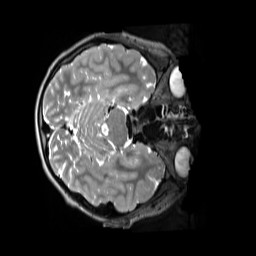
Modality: T2w
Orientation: axial
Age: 11
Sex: male
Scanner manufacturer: siemens
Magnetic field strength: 3 T
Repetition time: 3.2 s
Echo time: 0.408 s